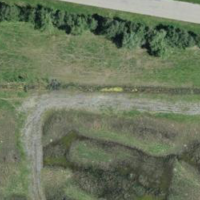
EUNIS habitat code: 43
Species observed at this site:
Melanargia galathea